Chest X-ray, AP view. Patient: 67 years old, sex M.
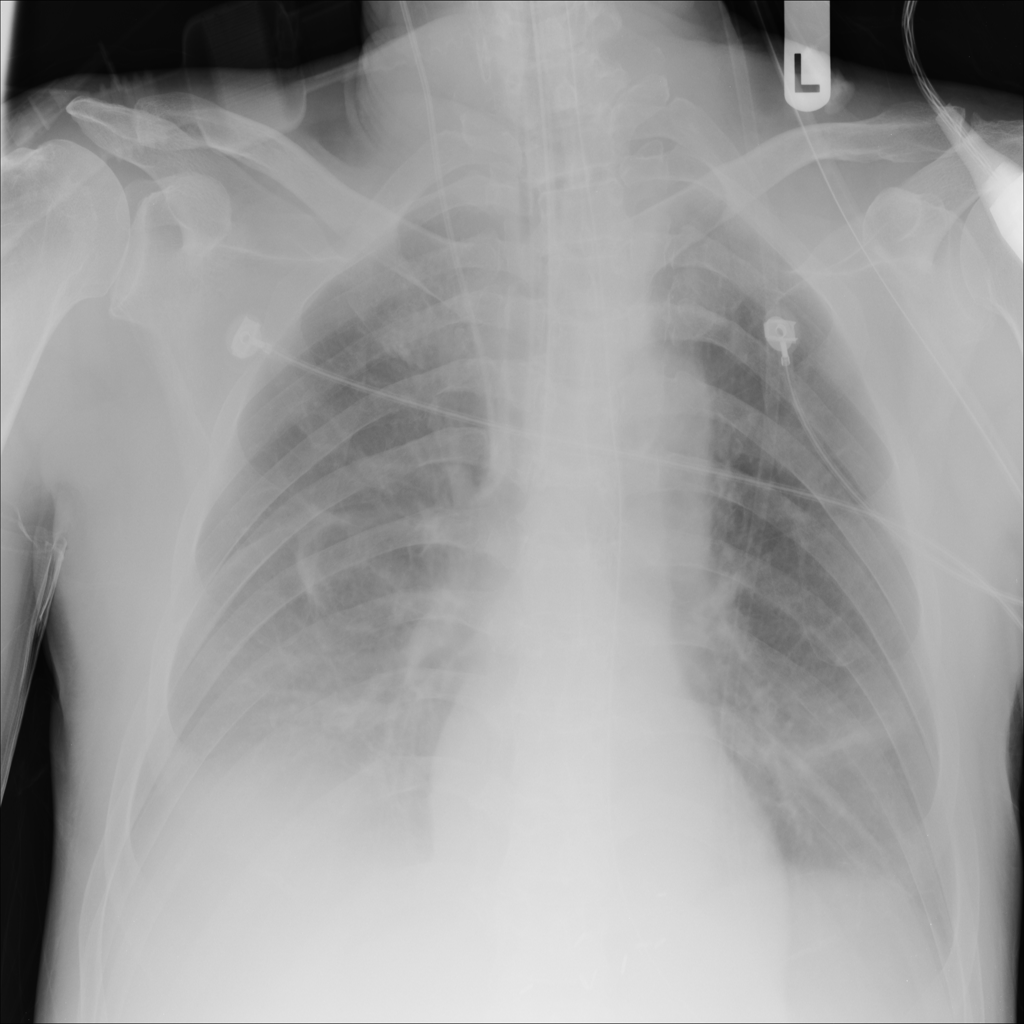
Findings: No Finding